Field crop: maize
Growth stage: 1
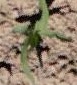
Species: maize